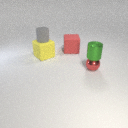
small gray rubber cylinder above large yellow rubber cube